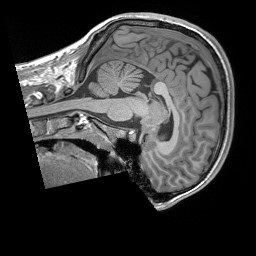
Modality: T1w
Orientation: sagittal
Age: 20
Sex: male
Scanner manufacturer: siemens
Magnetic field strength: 3 T
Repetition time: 1.9 s
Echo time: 0.00252 s